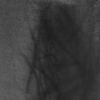
Label: not_dusty